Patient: sex M, age 51
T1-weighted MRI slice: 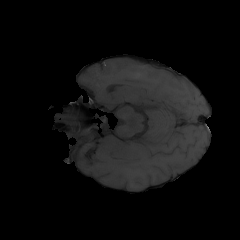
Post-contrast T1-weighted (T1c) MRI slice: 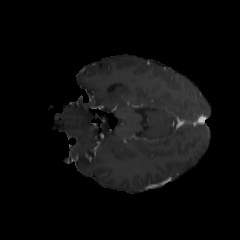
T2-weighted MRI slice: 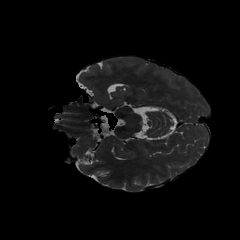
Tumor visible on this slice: no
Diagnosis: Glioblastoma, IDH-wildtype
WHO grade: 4